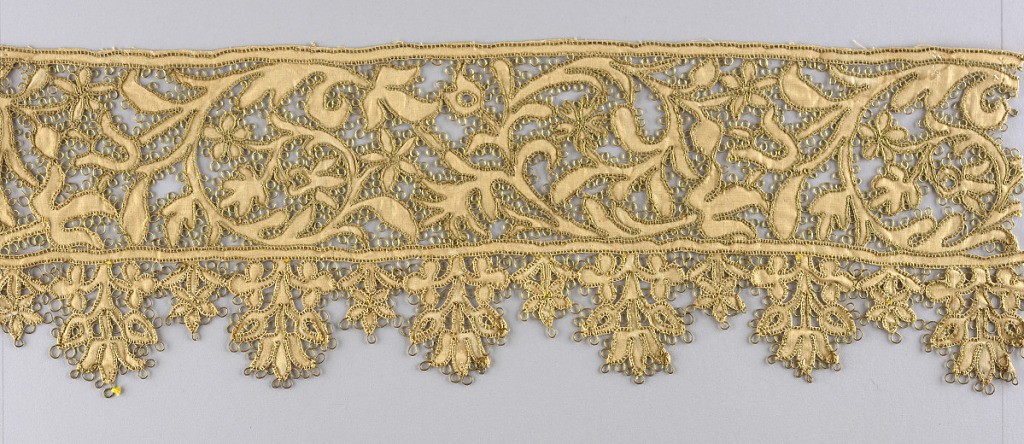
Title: Border
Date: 16th–17th century
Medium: silk and metallic embroidery, linen foundation Technique: cutwork and embroidery on plain weave
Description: Natural linen plain weave from which sections have been cut out to create a curving vine border with an edge of pendant blossoms. A button hole stitch is used to couch a gold metallic yarn to the cut edges, the metallic yarn looped at close intervals to create a picot effect.